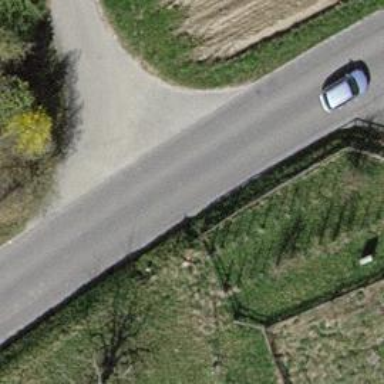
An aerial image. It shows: Tertiary road.